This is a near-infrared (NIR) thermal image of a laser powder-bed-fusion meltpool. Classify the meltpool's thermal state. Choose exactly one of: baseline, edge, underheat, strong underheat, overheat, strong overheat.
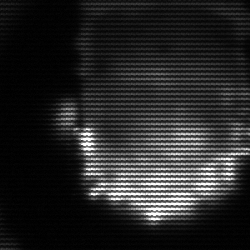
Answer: baseline